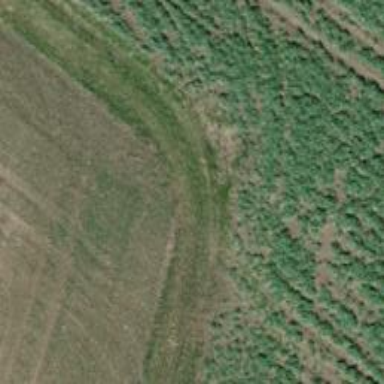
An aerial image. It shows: Grassy track road with grade 4 track type.